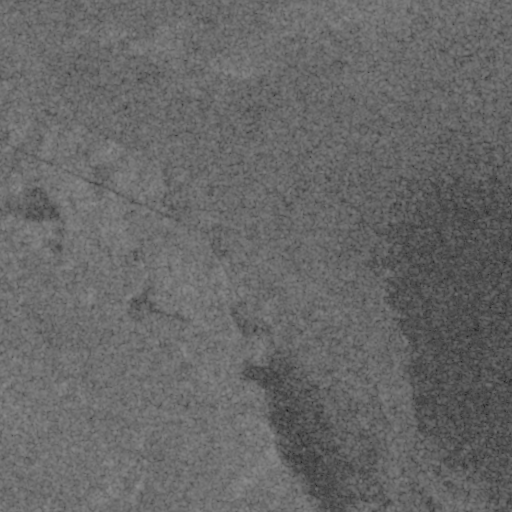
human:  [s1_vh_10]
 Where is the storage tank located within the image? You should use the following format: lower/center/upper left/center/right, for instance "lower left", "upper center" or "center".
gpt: The storage tank is located in the center left of the image.
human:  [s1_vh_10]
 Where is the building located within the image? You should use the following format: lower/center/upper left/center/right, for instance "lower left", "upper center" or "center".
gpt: The building is located in the center left of the image.
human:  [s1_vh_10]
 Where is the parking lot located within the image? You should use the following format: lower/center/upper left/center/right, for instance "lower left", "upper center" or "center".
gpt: There is no parking lot in the image.

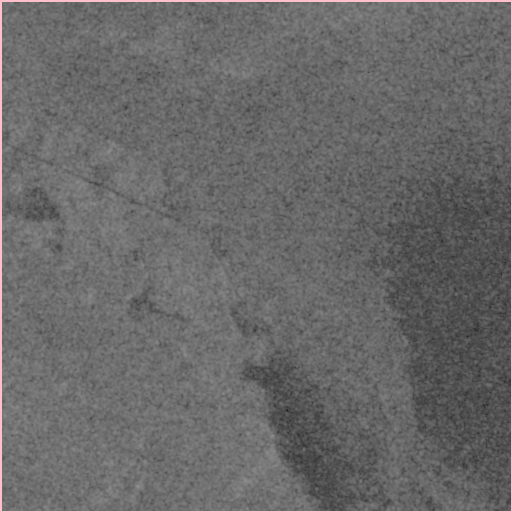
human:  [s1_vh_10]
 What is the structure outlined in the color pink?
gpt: The structure outlined in pink is a crop field.
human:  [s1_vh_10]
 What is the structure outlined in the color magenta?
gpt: There is no magenta outline.